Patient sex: M
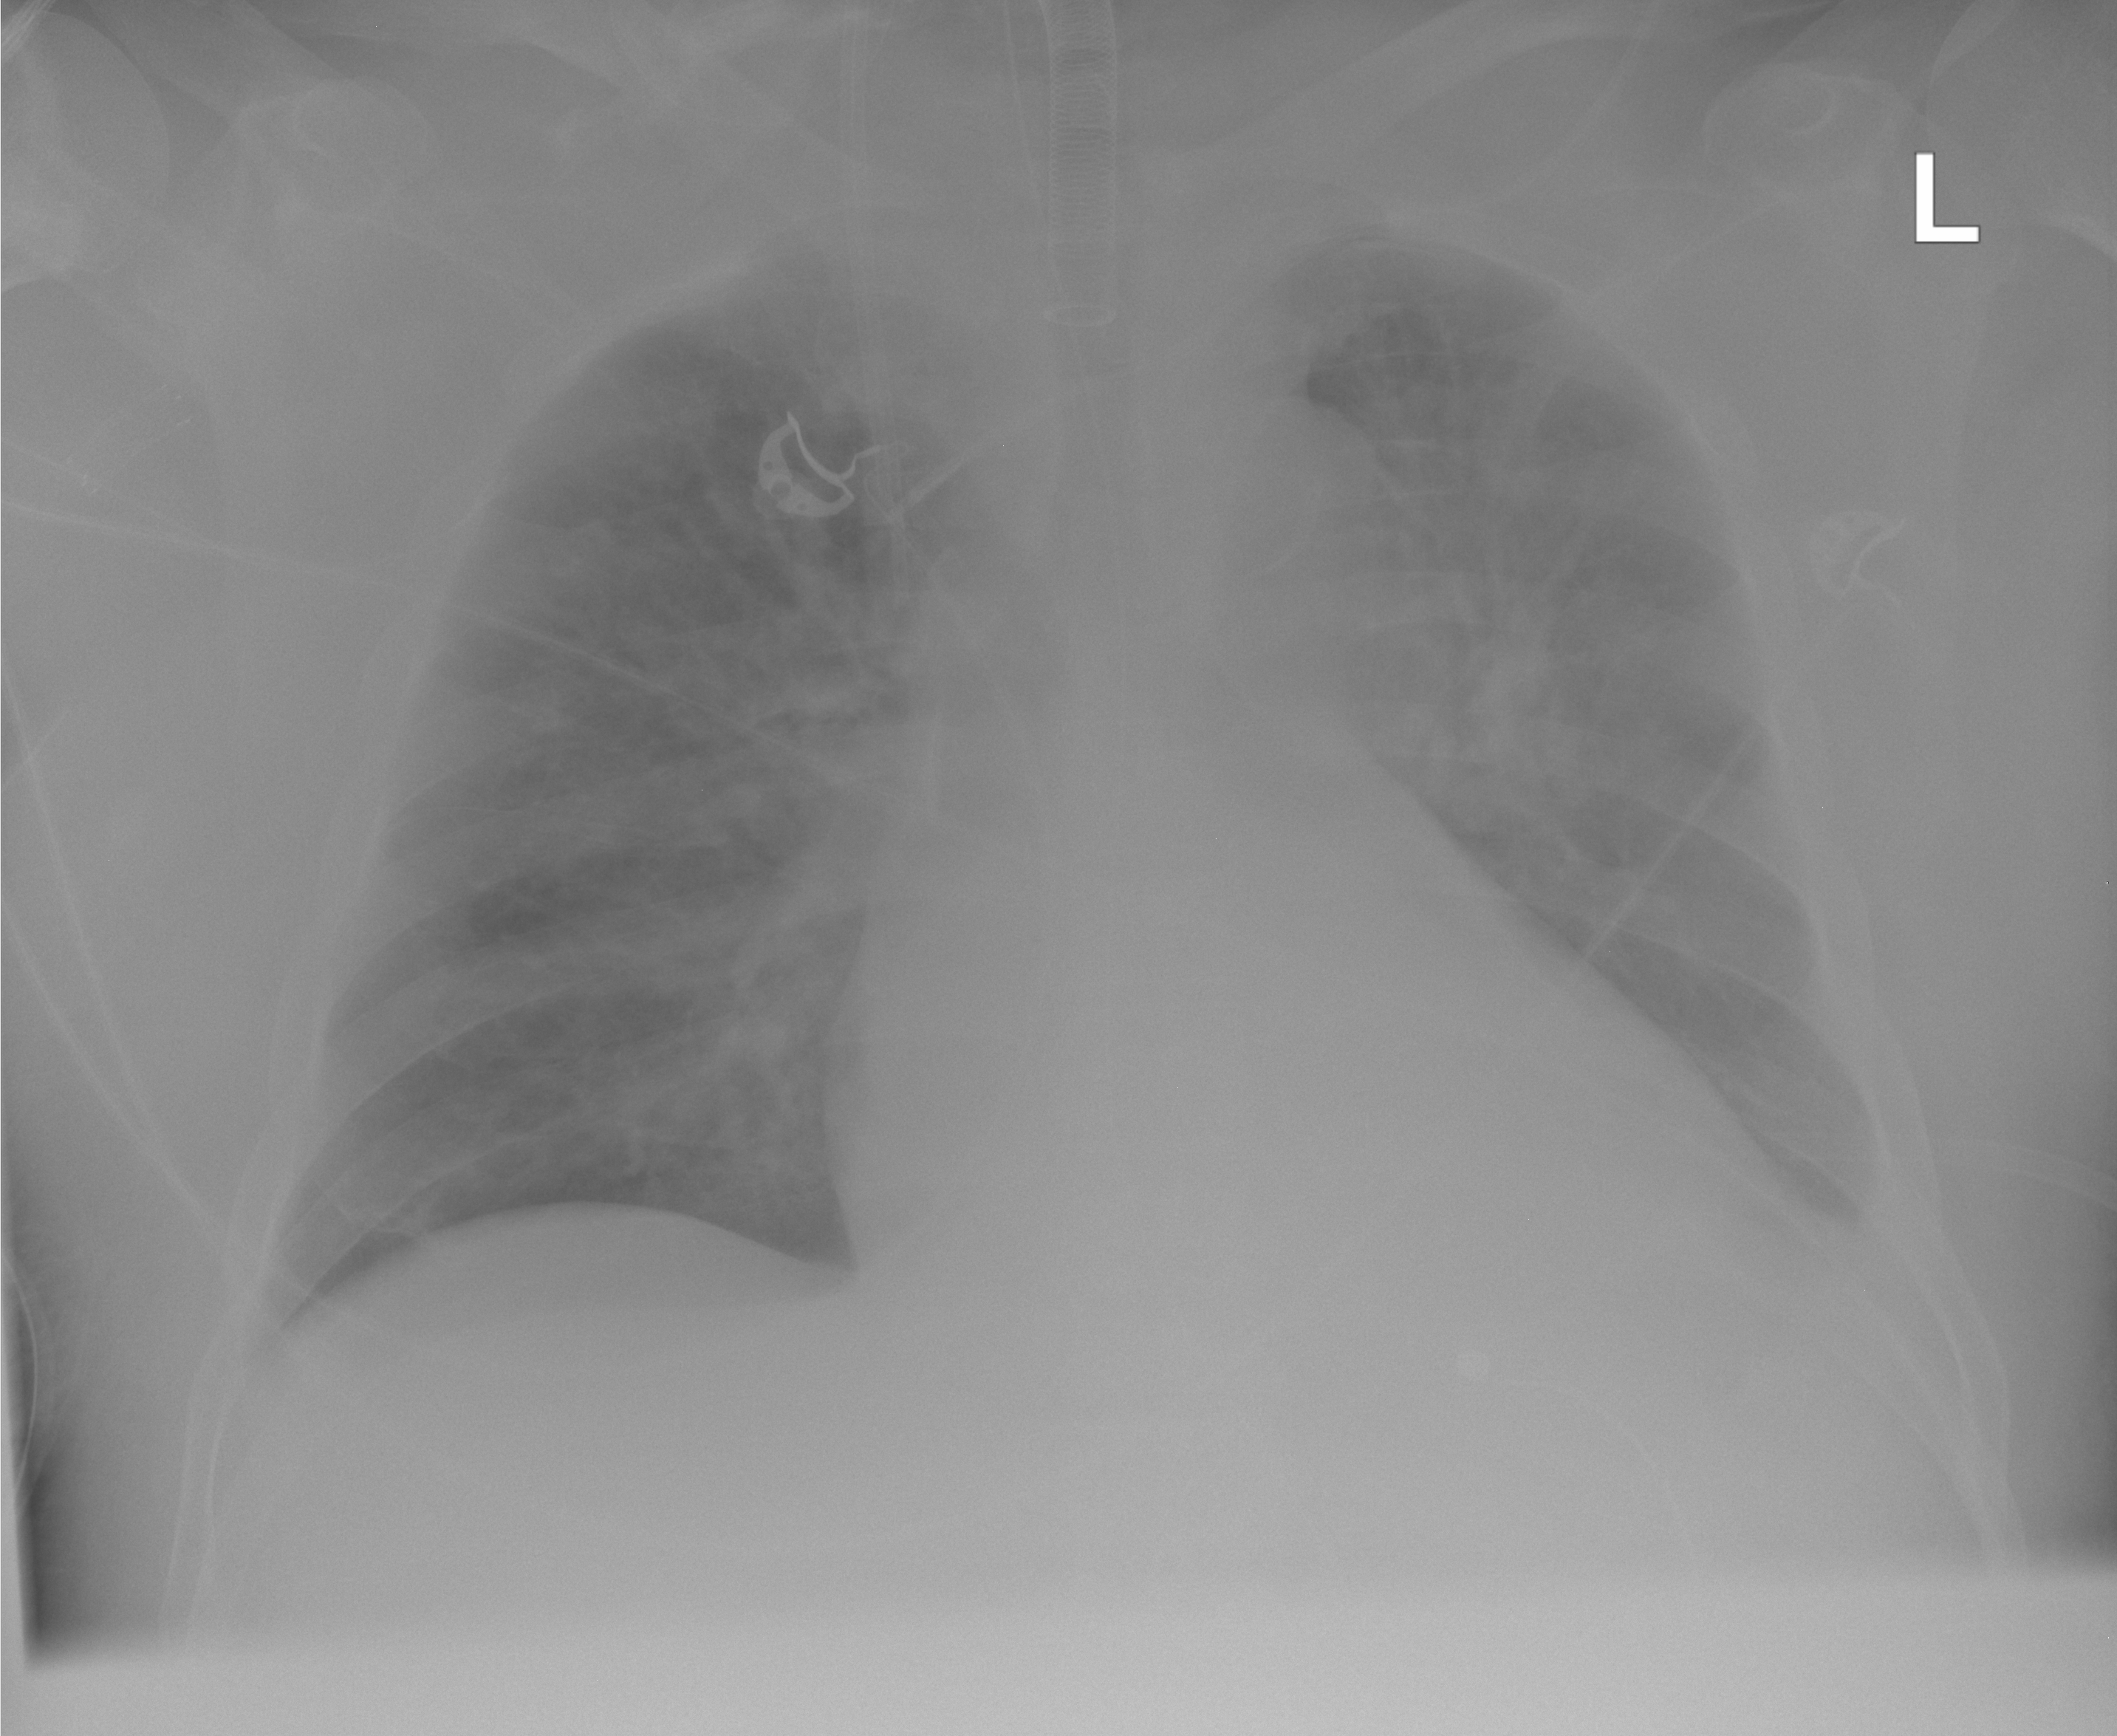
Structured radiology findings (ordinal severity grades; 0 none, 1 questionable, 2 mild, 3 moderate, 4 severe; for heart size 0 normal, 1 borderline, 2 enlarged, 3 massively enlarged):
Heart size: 2
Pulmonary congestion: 2
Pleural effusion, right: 0
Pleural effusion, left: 0
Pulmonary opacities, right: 0
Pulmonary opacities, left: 0
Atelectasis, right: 0
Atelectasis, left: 2